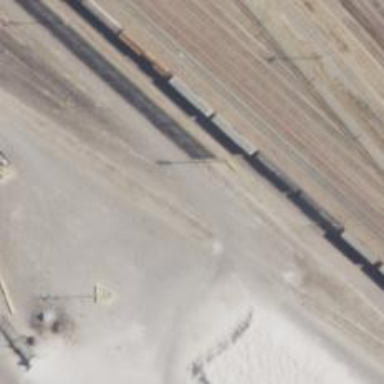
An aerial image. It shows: Railway yard used for servicing trains.